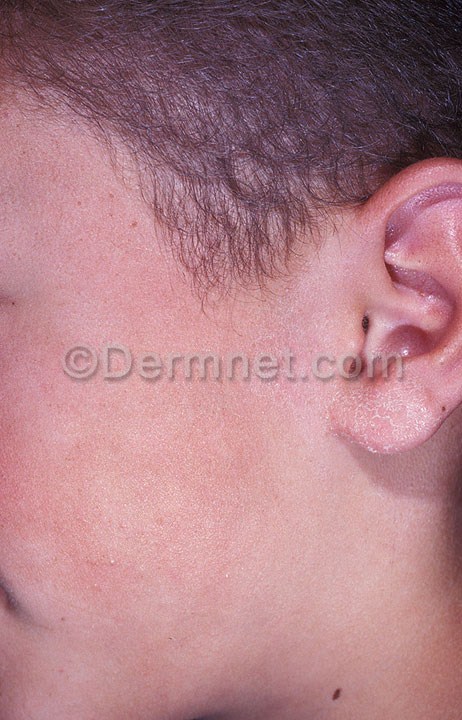
Disease: Atopic Dermatitis Photos